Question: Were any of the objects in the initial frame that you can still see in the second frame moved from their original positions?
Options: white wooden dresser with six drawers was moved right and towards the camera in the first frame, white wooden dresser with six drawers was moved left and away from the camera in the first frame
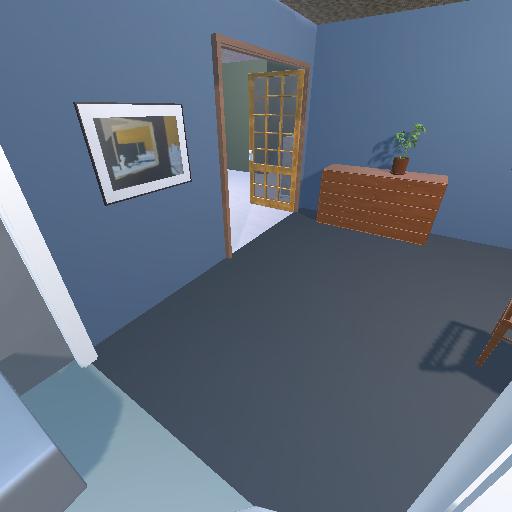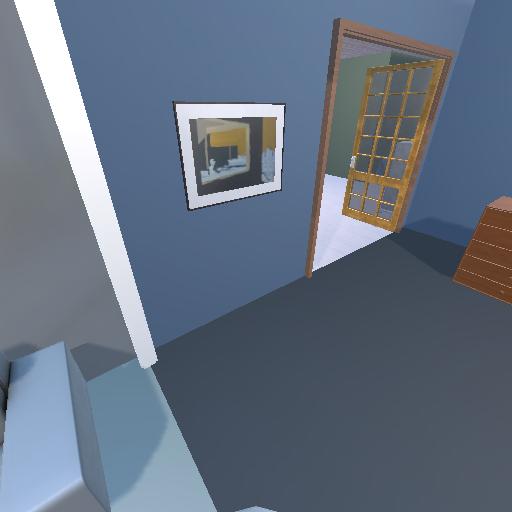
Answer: white wooden dresser with six drawers was moved right and towards the camera in the first frame